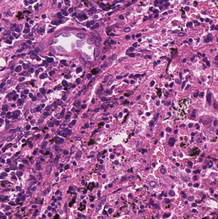
Tumor epithelial tissue: yes
Tumor-associated stroma tissue: yes
Normal tissue: no